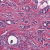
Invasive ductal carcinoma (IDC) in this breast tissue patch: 1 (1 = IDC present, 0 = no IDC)